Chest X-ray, AP view. Patient: 58 years old, sex F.
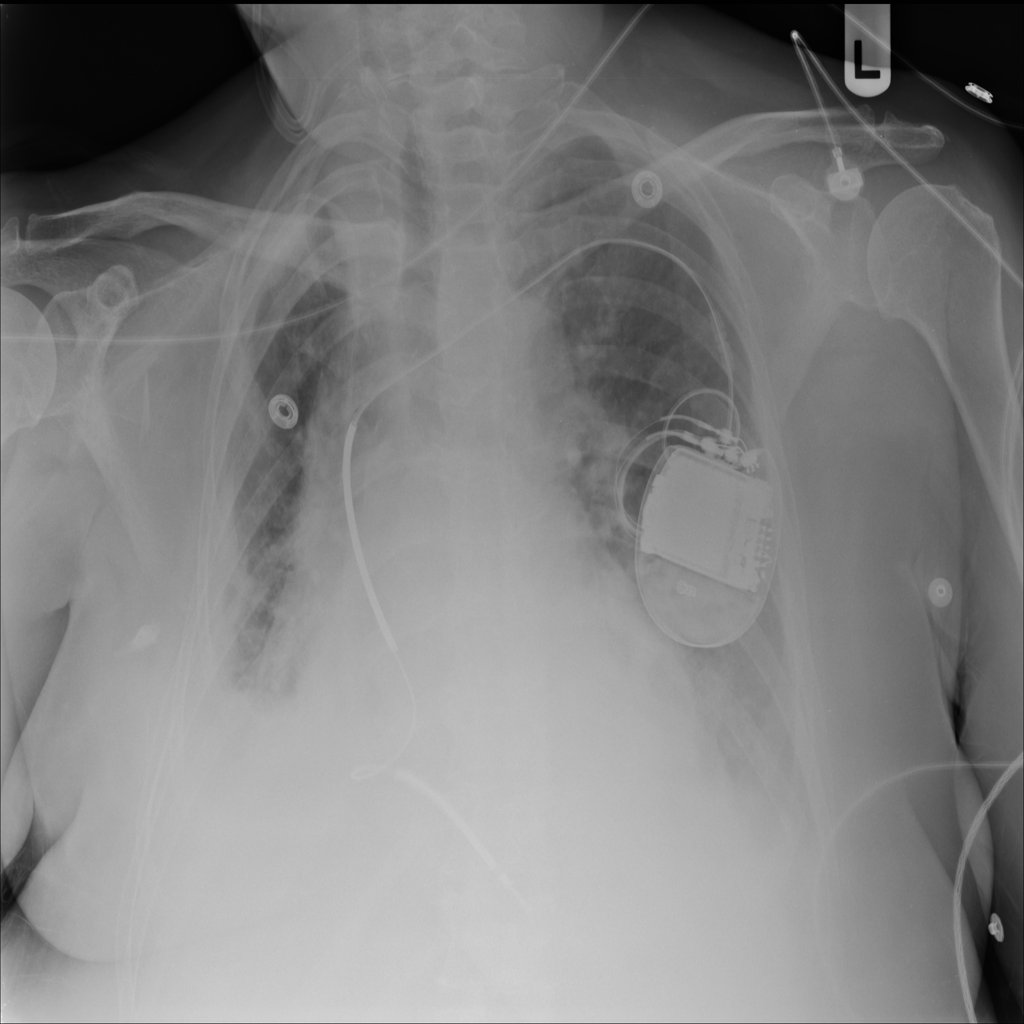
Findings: Effusion, Infiltration, Pleural_Thickening